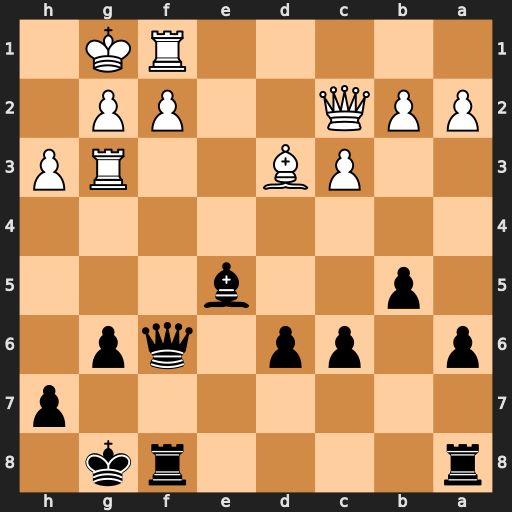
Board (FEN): r4rk1/7p/p1pp1qp1/1p2b3/8/2PB2RP/PPQ2PP1/5RK1
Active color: b
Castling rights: -
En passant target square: -
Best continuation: Bxg3